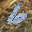
Label: 6